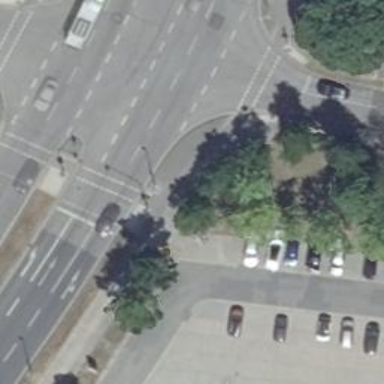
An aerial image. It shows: Traffic signal crossing.